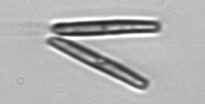
Label: Thalassionema